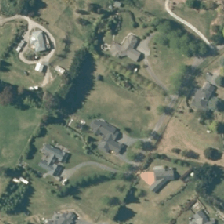
Land cover: urban_build_up